Question: Certain .NET classes must have some kind of attribute set on either the class or individual members to tell it to show those members' values by default while hovering the mouse over an object in debug mode. Here's an example:

Out of all the members in 'Type', only 'Name' and 'FullName' are shown while the object is fully collapsed. I'd like to do the same for some of my own classes so that I can have an entity's ID and Name members shown by default. Is there a way I can do this?
Note: My question pertains to VS 2013, but it would be nice to know how to do this for earlier versions like 2010 or earlier for those using older versions. I am also using C# 4.0 just in case the method to achieve what I am doing differs between languages and .NET frameworks.
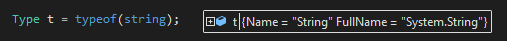
Answer: This is the <URL>
You can use it in your classes like
'''
[DebuggerDisplay("Name = {Name}, Id = {Id}")]
public class MyClass
{
public string Name { get; set; }
public int Id { get; set; }
}
'''